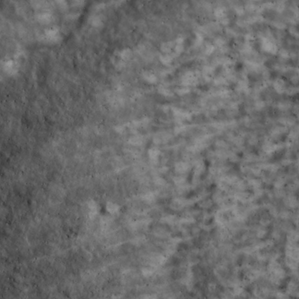
Label: non_frost